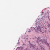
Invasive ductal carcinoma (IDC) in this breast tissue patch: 1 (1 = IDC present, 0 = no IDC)